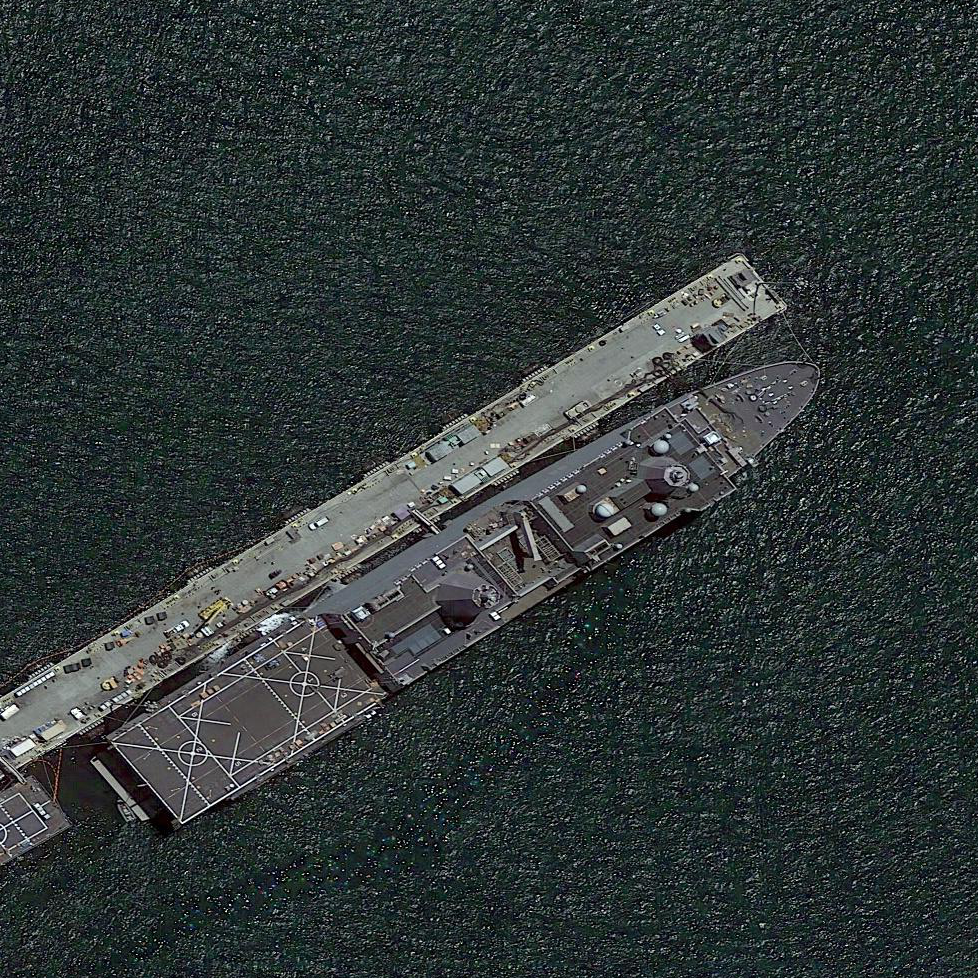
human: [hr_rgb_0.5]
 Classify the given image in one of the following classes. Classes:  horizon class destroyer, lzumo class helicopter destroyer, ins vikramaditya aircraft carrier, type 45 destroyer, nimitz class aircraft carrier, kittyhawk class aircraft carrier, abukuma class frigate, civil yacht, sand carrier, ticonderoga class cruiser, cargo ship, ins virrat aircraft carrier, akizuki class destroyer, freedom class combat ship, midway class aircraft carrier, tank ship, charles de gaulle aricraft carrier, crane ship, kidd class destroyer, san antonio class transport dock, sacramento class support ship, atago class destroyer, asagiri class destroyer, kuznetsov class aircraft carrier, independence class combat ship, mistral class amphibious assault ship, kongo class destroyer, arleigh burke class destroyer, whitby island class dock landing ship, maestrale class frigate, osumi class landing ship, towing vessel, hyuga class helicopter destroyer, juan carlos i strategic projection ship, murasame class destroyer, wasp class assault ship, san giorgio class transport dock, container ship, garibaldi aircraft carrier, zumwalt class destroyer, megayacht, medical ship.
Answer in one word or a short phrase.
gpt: San Antonio class transport dock